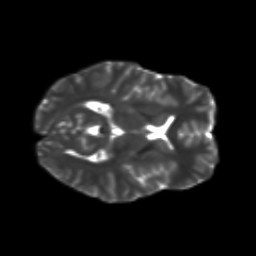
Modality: T2w
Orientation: axial
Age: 21
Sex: female
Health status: healthy
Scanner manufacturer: siemens
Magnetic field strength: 3 T
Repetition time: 8.6 s
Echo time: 0.095 s